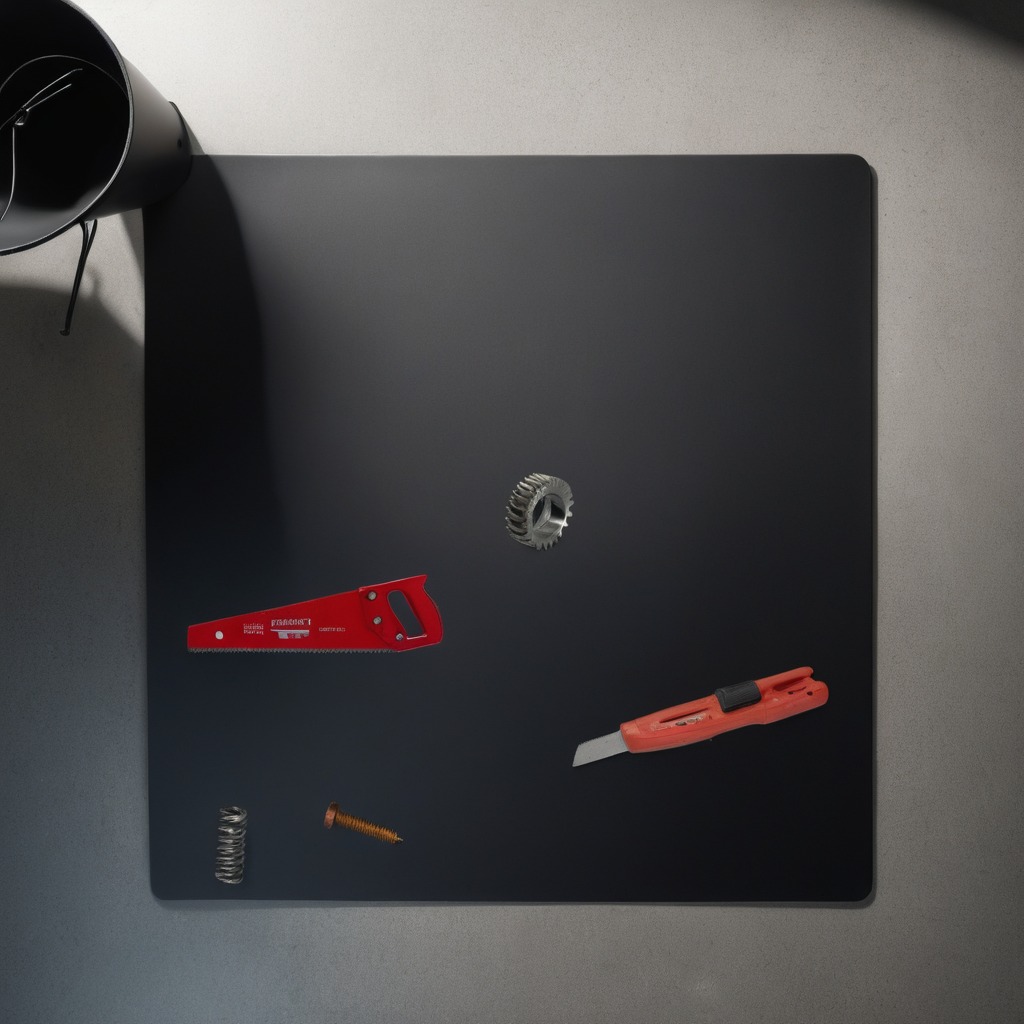
A gear with teeth, a knife, a screw, a spring and a saw are lying on the granite tabletop.